Question: A user can have only one blog (the user owns the blog)
Blogs can have multiple posts.
Groups can have only one blog (but no particular user owns the blog, it is assumed the group owner created the blog thus userid is only an attribute of user blogs not group blogs so subtyping is needed)

When group_blog_post is deleted, the underlying blog_posts row should be deleted as well, is this best accomplished using a trigger?
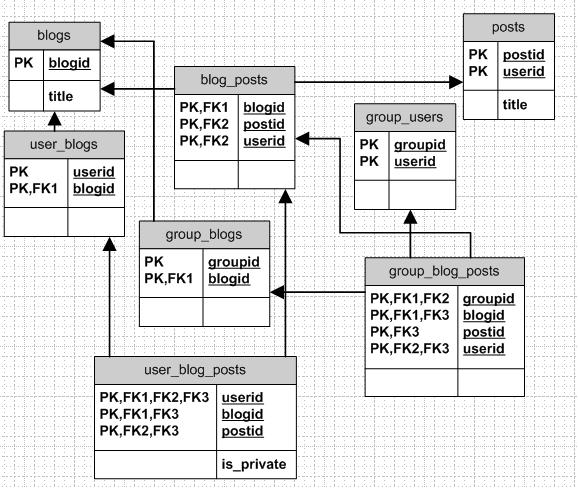
Answer: For a table to be in 5NF, it must first be in 4NF. To be in 4NF, it must first be in 3NF. And so on, down to 1NF.
Loosely speaking, the lower normal forms have to do with dependencies between candidate keys and non-prime attributes. But the only non-prime attributes we can see are "title" and "is_private". So there's really no way to tell.
To take one table as an example, "group_users" is in 5NF if it has no other columns.
If you extend the table group_users like this
'''
create table group_users (
group_id integer not null references groups (group_id),
user_id integer not null refrences users (user_id),
user_type_id integer not null references user_types (user_type_id),
primary key (group_id, user_id)
);
'''
then you're still in 5NF. The column "user_type_id" isn't dependent only on user_id--if it were, you wouldn't be in 2NF. But the user_type_id isn't an attribute of the user alone; it's an attribute of the user . No partial key dependencies; no transitive dependencies; no independent, multi-valued facts; no join dependencies; so it's in 5NF.
That structure allows only one user_type_id per user per group. If you think users should have multiple user types in each group, then this
'''
create table group_users (
group_id integer not null references groups (group_id),
user_id integer not null refrences users (user_id),
user_type_id integer not null references user_types (user_type_id),
primary key (group_id, user_id, user_type_id)
);
'''
is in 5NF. No partial key dependencies; no transitive dependencies; no independent, multi-valued facts; no join dependencies; so it's in 5NF.